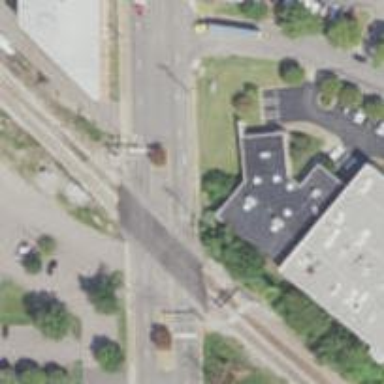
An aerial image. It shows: Level crossing along the railway.